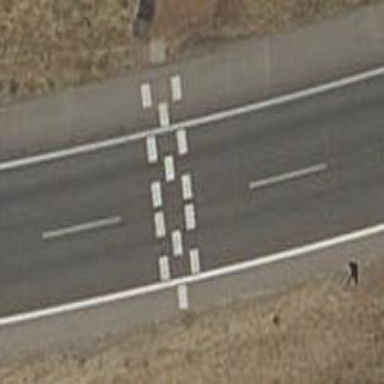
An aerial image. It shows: Rumble strip for traffic calming.